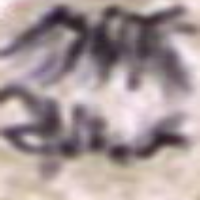
Label: anaphase